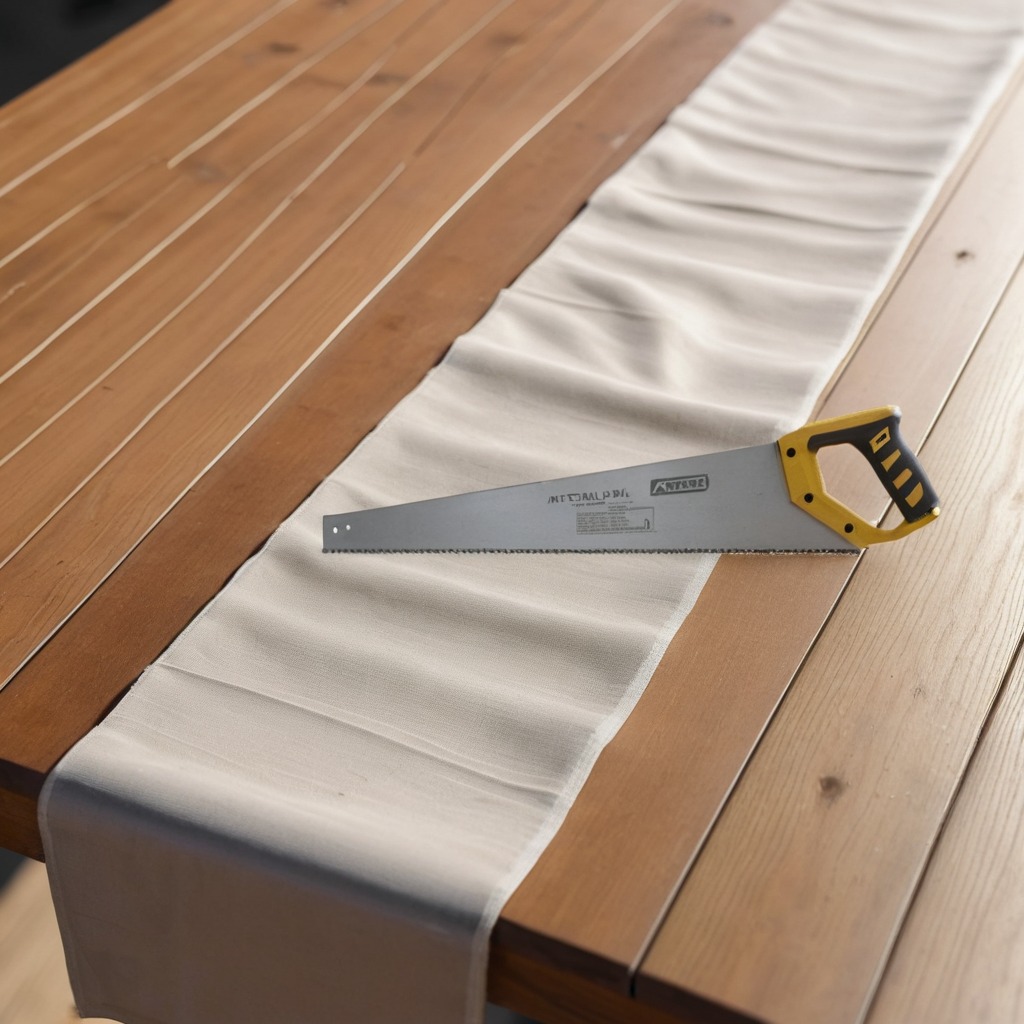
A metal saw is lying on a wooden table in an outdoor workshop during daytime bright natural light soft shadows worn but beneath the cloth.